Question: How can i set right align throughout application
I want to image in title bar like below image.

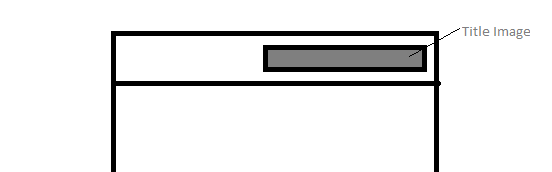
Answer: Check out <URL>